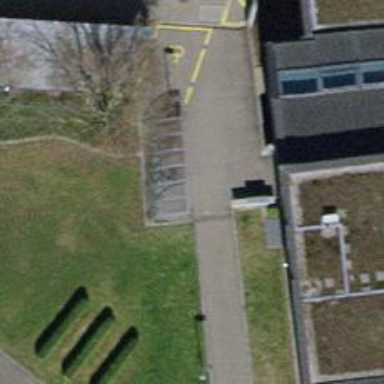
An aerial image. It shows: Bicycle parking facility.